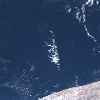
Label: water